Question: Im using the 960 css framework. The issue is Im trying to use the full 960 width in a 3 column layout. So Im using the container 16 and using 3 divs with grids. The first and last grid Im using alpha and omega to remove the left and right gutter. It is removing the alpha gutter but not the omega gutter. Here is the html:
'''
<div class="container_16" id="section_body">
<div class="grid_3 alpha" style="background:red;">body left</div>
<div class="grid_10" style="background:green;">body</div>
<div class="grid_3 omega" style="background:blue;">body right</div>
</div>
'''
The css for section body is:
'''
#section_body {
min-height:500px;
overflow:hidden;
background:#fff;
}
'''
Here is a screenshot o the issue, you can see the last div in blue doesnt go all the way to the right. What am I doing wrong?

I tried removing all styling except for the 960 css and the 3 divs and I still have the same issue. No matter what I cant get it to go the whole 960px width. It will only go 940px width.
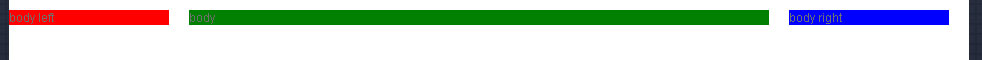
Answer: Because left and right column width is 160 px, they have a left and right margin of 10-10px, thats extra 20 px. The center column is 580px wide, also have 10-10px margins.
So
160+10+
160+10+
580+20
= 940px
The 3 column layout you chose is 20px thinner.
The following example has a 10-10 px gutter on each side, so it's dead center.
'''
<div class="container_16" id="section_body" style="background-color:#CCCCCC">
<div class="grid16">
<div class="grid_3" style="background:red;">body left</div>
<div class="grid_10" style="background:green;">body</div>
<div class="grid_3 omega" style="background:blue;">body right</div>
</div>
</div>
'''